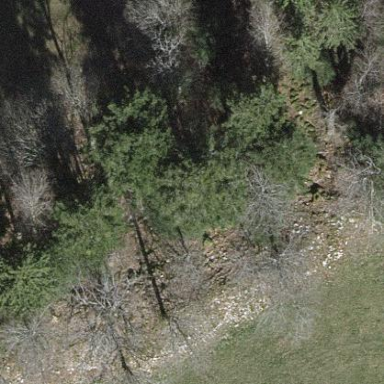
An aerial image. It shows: Forest with mix of leaf types.